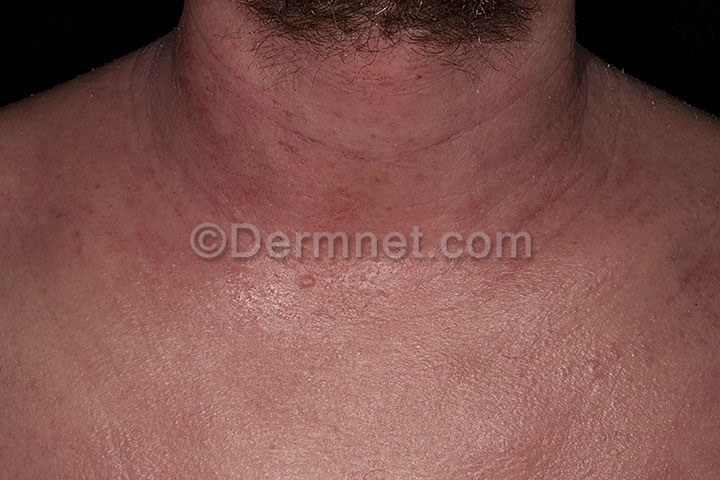
Disease: Atopic Dermatitis Photos